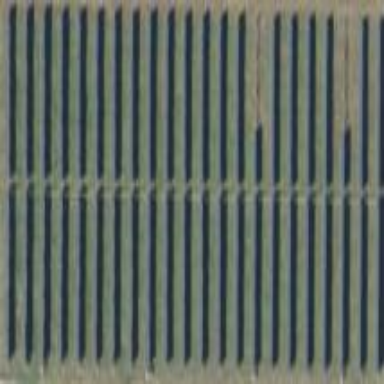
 consisting of solar photovoltaic panels."